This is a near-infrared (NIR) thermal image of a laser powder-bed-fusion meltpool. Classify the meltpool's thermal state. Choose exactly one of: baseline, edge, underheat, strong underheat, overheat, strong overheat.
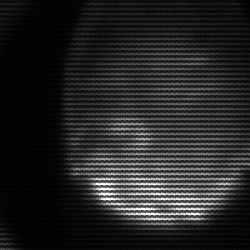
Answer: edge